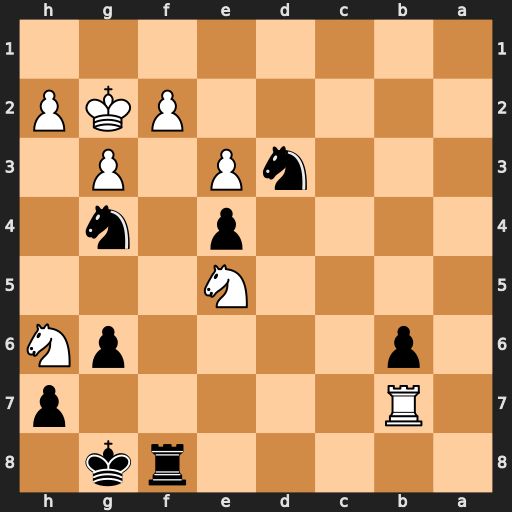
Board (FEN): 5rk1/1R5p/1p4pN/4N3/4p1n1/3nP1P1/5PKP/8
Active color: b
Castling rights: -
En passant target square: -
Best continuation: Nxh6 Nxd3 exd3